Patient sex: M
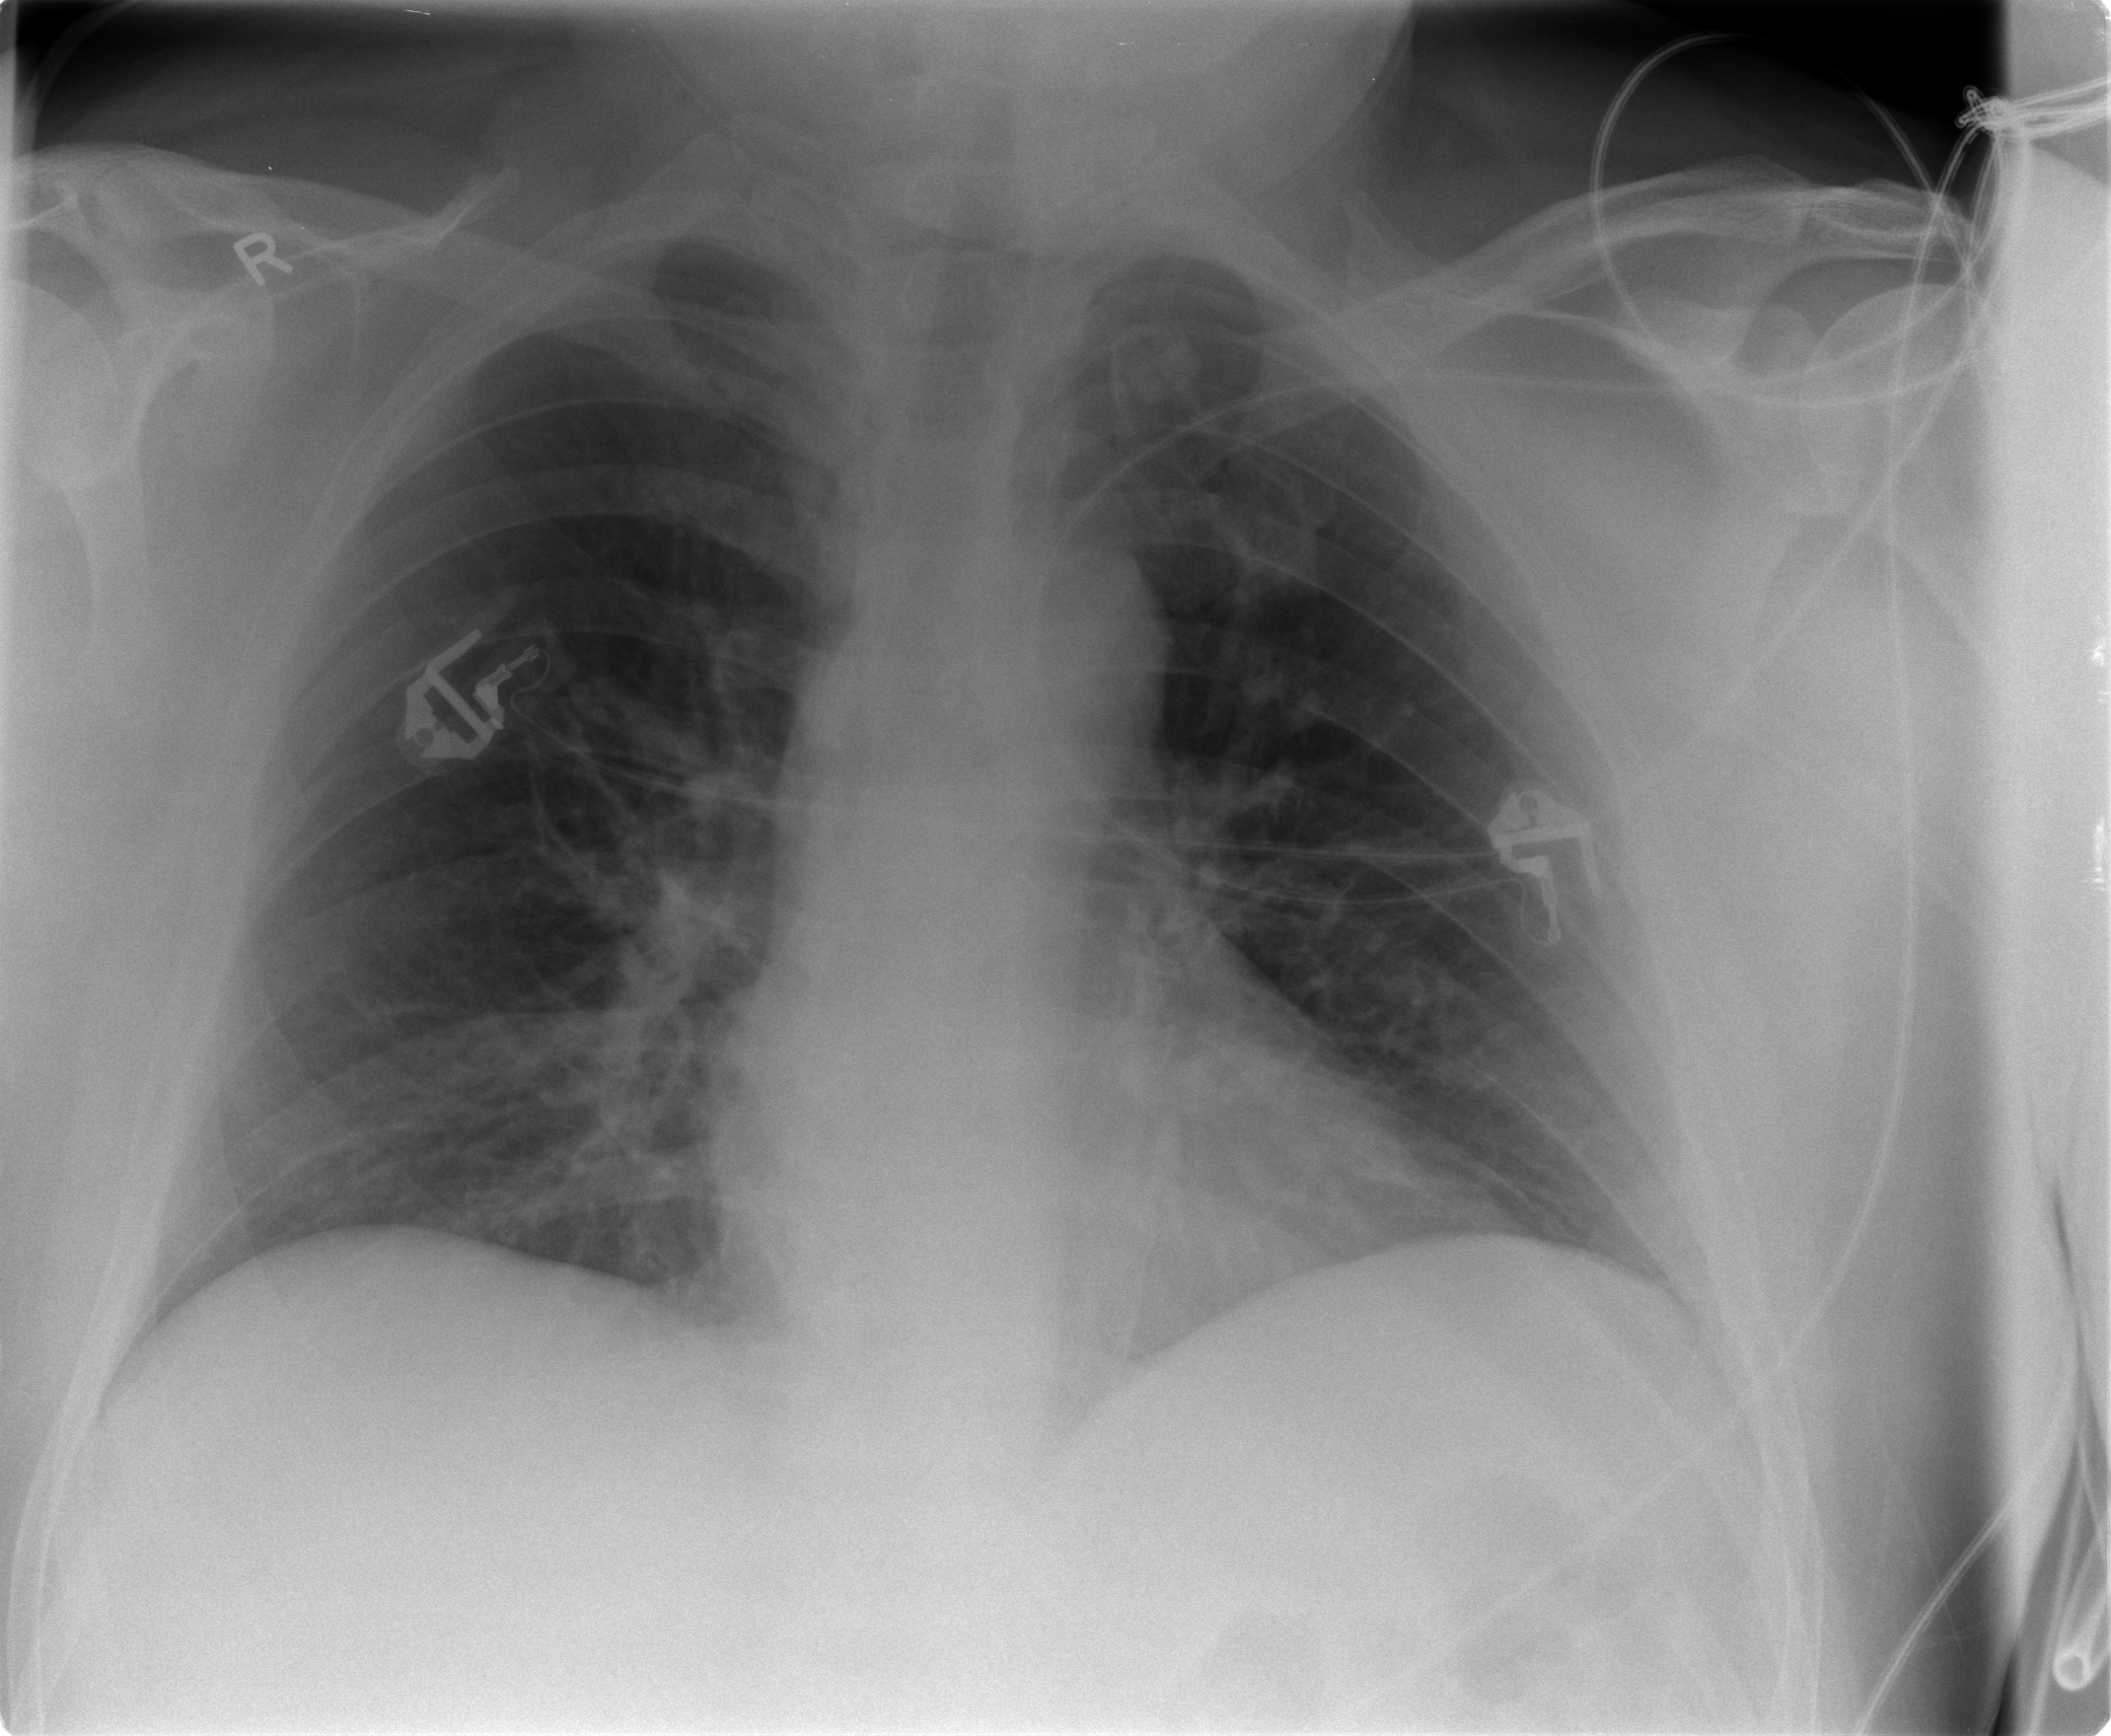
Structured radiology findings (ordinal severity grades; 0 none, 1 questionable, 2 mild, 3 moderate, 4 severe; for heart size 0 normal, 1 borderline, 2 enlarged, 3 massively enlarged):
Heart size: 2
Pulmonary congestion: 0
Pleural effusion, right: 0
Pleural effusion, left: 0
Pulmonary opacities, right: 0
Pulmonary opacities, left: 0
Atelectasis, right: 0
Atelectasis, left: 2